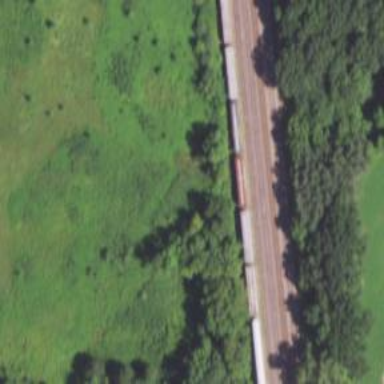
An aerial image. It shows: Abandoned railway.